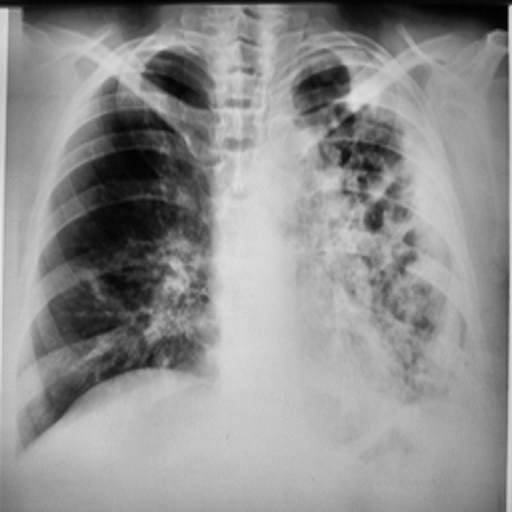
Finding: TUBERCULOSIS